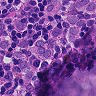
Metastatic tissue present: yes